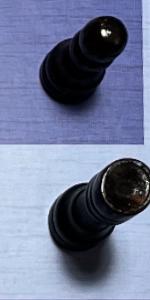
Label: Rook_Black